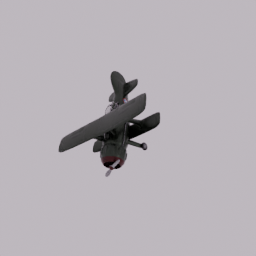
Label: mechanical